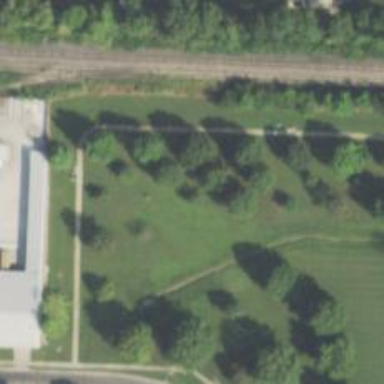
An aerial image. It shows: Memorial site with historic significance.